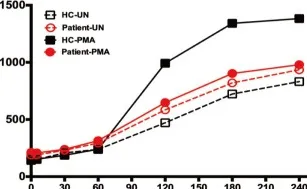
Expulsion of NETs from neutrophils. (B) Fluorescence generated by neutrophils from patient 2 and healthy controls at each time-point following incubation in the presence or absence of PMA stimulation.
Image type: pathology (immunostaining)